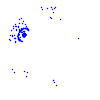
Particle: pion